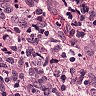
Metastatic tissue present: yes